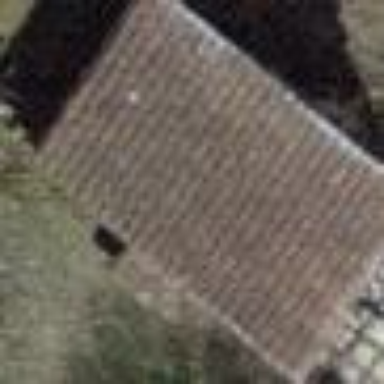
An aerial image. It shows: Shed.